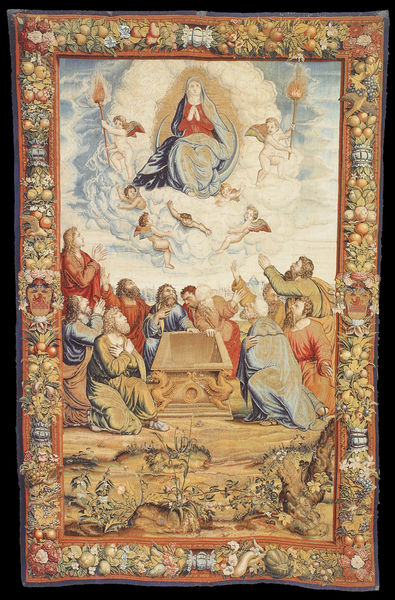
Titel: Mariä Himmelfahrt
Künstler: Raffael
Institution: Boston, Museum of Fine Arts
Schlagwörter: himmel, wolken, menschen, ocker, blumen, männer, wolke, teppich, fliegen, engel, leer, gobelin, grab, jünger, maria, fackel, himmelfahrt, fackeln, asdasf